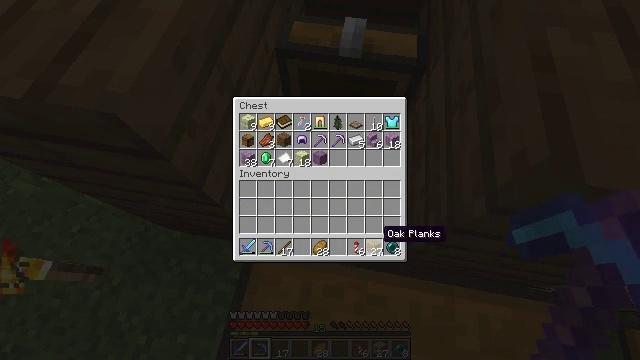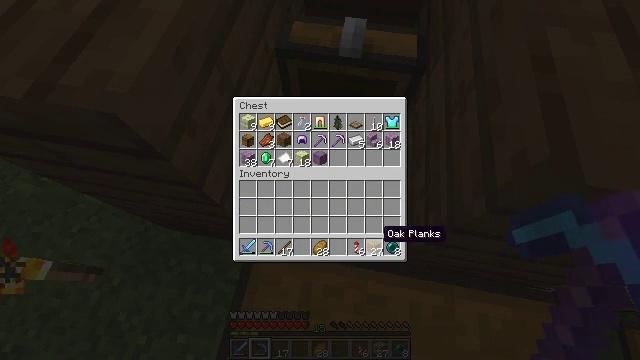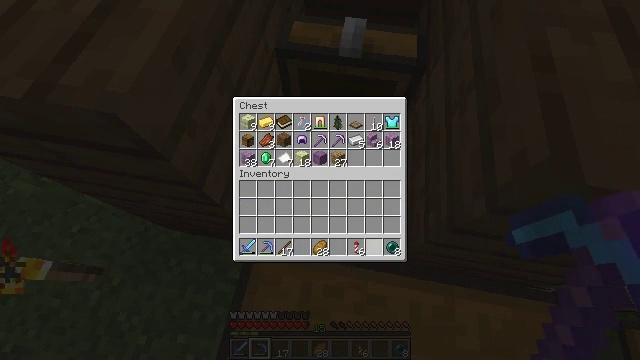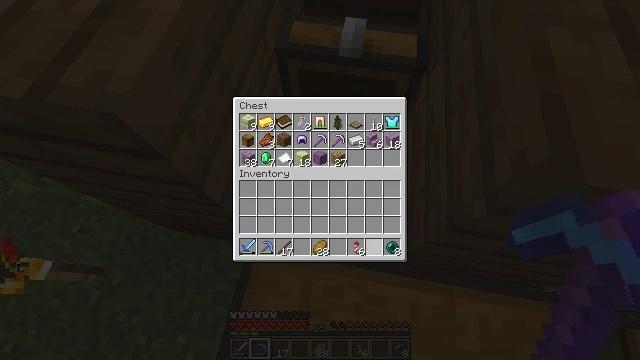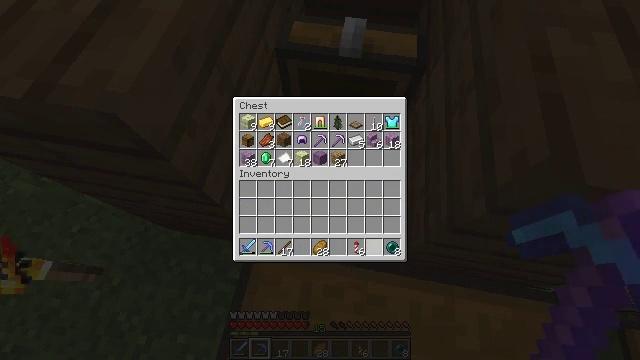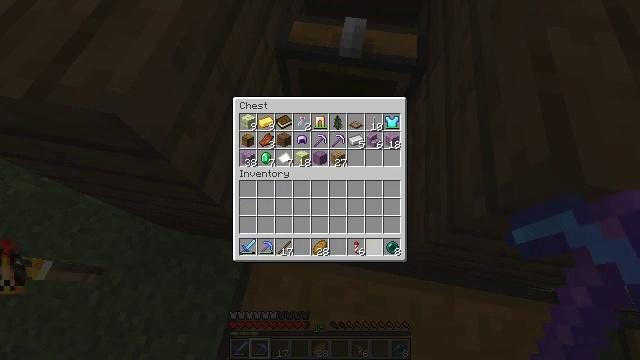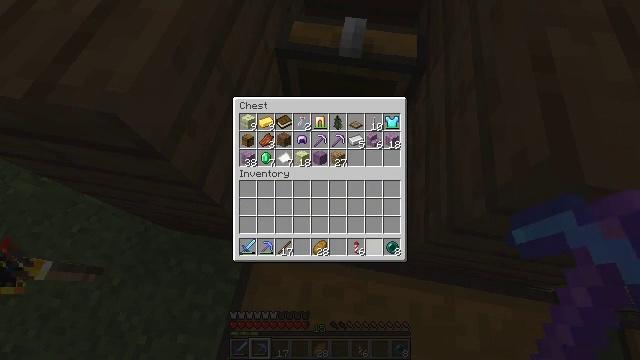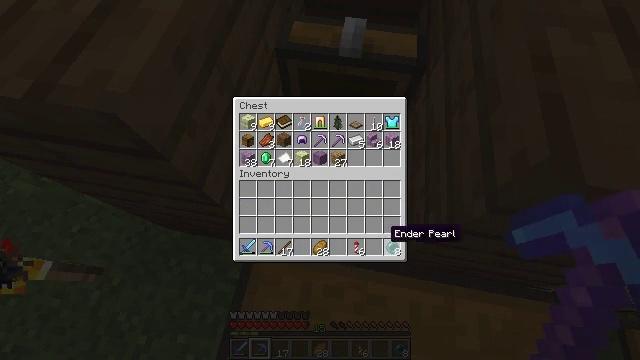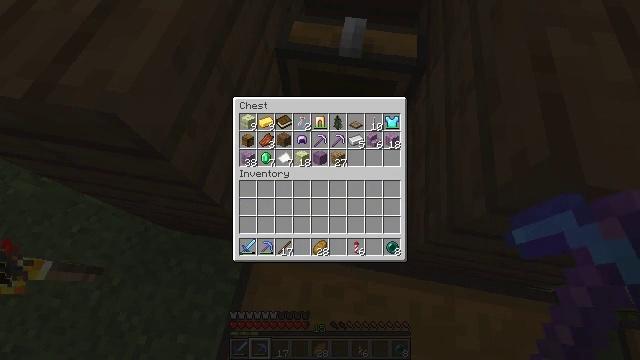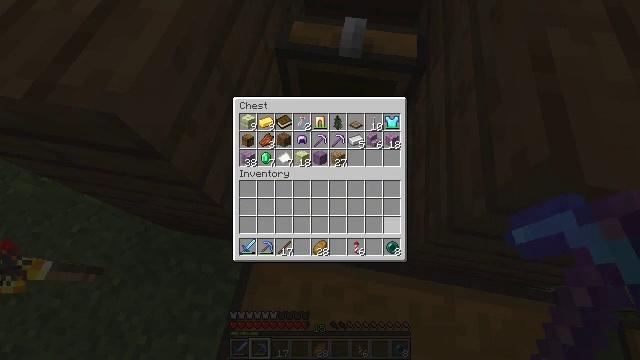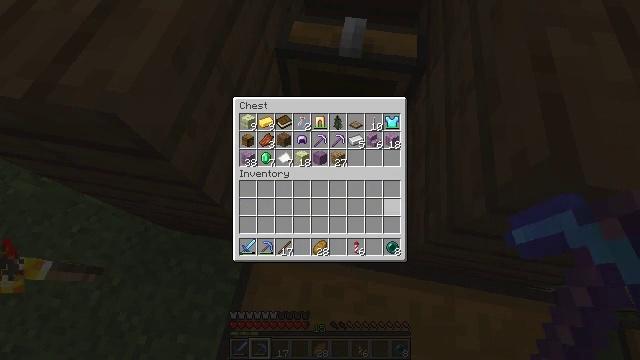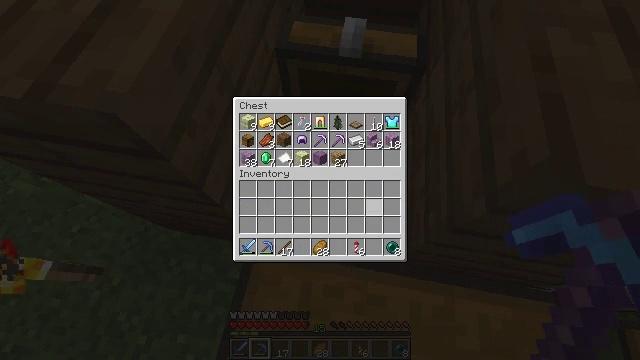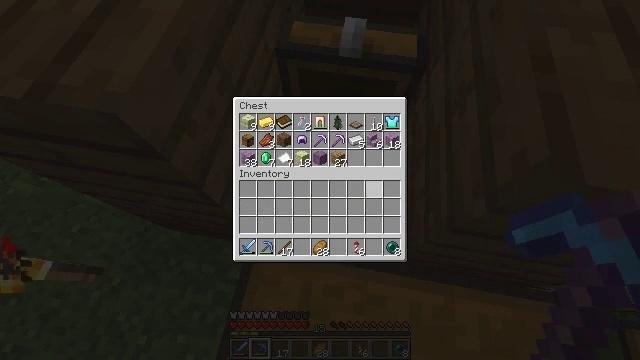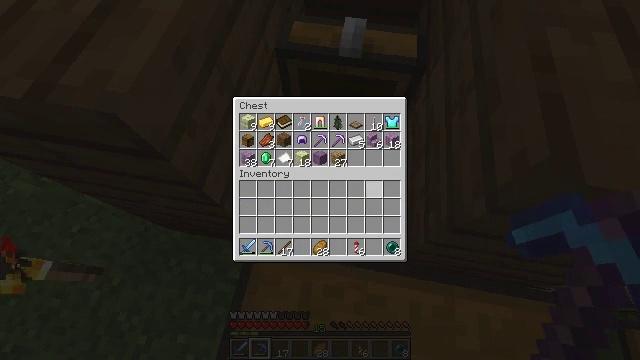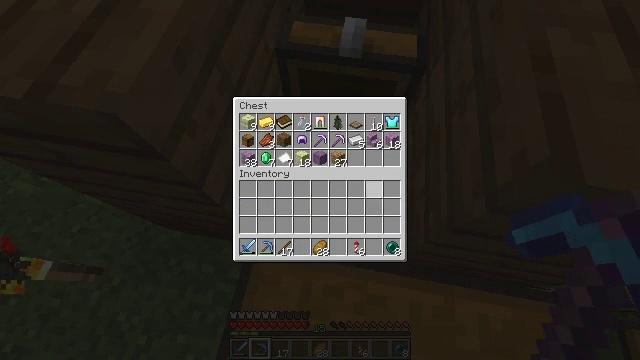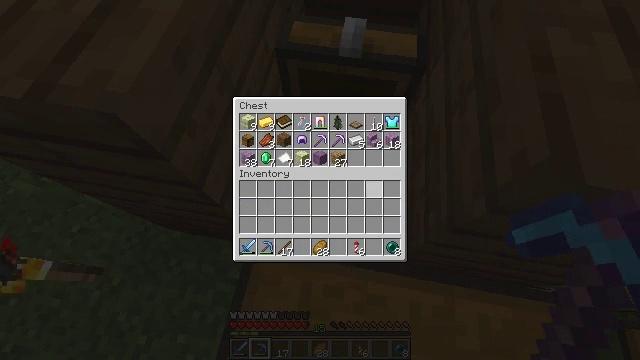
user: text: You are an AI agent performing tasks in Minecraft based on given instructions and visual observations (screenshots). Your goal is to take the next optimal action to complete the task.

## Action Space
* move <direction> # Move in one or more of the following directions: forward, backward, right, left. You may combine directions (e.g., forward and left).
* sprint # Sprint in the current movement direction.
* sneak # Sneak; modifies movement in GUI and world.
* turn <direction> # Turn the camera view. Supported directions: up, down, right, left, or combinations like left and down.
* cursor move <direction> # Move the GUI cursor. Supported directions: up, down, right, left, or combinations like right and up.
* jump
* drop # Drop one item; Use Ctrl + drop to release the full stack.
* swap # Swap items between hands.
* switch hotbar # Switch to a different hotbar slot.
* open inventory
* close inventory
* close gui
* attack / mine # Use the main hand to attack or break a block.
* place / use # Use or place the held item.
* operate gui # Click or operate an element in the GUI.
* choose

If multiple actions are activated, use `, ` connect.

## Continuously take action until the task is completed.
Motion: motion action
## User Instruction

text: Gather spruce leaves to collect foliage.
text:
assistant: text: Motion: sneak
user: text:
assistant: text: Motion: sneak, operate gui
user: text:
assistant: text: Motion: sneak, operate gui
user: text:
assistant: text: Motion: sneak, operate gui
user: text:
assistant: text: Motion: sneak, operate gui
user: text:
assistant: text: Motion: sneak
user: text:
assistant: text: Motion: sneak
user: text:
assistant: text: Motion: sneak
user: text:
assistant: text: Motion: sneak, cursor move up
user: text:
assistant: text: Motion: sneak, cursor move left and up
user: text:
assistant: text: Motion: sneak
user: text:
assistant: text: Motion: sneak, cursor move up
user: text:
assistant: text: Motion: sneak
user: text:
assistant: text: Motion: sneak
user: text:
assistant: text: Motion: sneak
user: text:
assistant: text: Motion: sneak, cursor move up
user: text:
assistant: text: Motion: sneak, cursor move left and up
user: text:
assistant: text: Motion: sneak
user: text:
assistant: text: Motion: sneak, cursor move left
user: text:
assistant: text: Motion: sneak
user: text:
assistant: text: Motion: sneak
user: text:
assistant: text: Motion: no_op
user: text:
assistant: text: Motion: no_op
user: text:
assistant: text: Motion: no_op
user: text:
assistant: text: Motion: no_op
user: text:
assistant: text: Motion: no_op
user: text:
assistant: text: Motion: no_op
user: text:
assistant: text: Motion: no_op
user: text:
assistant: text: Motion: no_op
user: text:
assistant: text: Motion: no_op